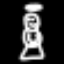
Label: angel